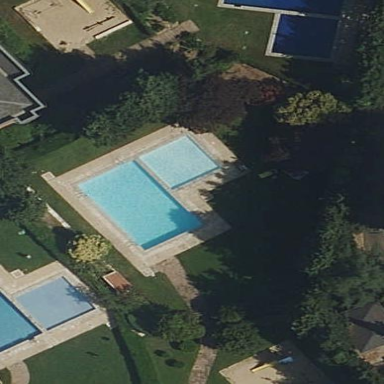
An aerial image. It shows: Swimming pool located in leisure land.